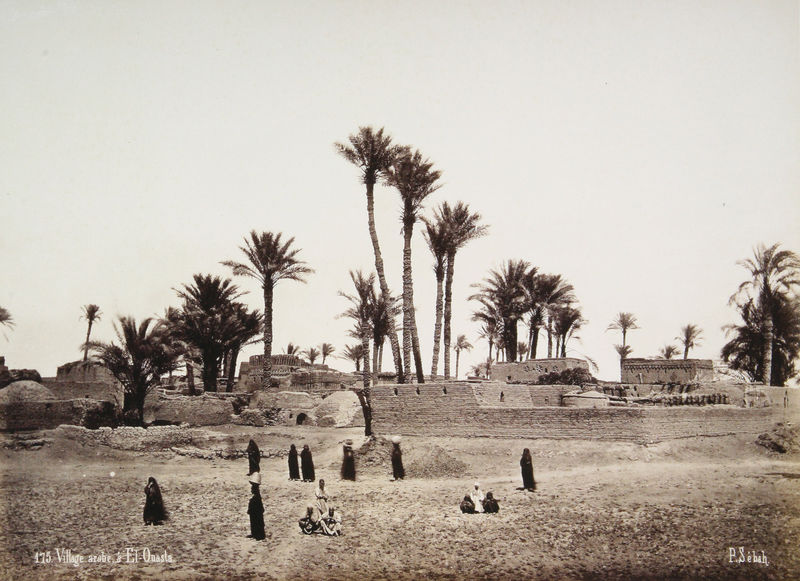
Titel: Arabisches Dorf bei el-Wasta
Künstler: Pascal Sébah
Schlagwörter: dunkel, felsen, himmel, wasser, weiß, frauen, landschaft, menschen, sand, sitzen, stadt, braun, fenster, grau, hell, kleid, kleider, männer, schwarz, anlage, gebäude, haus, schleier, weg, alt, band, stehen, stein, steine, häuser, hügel, pfad, sonne, boden, sitzend, gewänder, personen, kinder, schrift, lehm, afrika, fels, hitze, wüste, dorf, mauer, ziegel, hütten, sepia, figuren, kuppel, stämme, palme, warten, foto, fotografie, photographie, oase, name, ruine, burg, moschee, orient, festung, hocken, schwarz-weiß, titel, text, beschriftung, ruinen, löcher, photo, karte, arabisch, sandstein, mauern, karg, reise, siedlung, palmen, postkarte, eimer, verschleiert, arabien, datteln, araber, turbane, ägypten, tempelanlage, kledi, schneidersitz, ausgrabung, dattelpalme, beduinen, kaftan, luken, lehmbauten, gallabia, muselmanen, lehmziegel, palemen, lehmmauer, ausgrabungen, lybien, burkas, dattelpalmen, meuern, lehmhäuser, libyen, lt, fitigraphie, sebah, pascal, pascal sebah, akrte